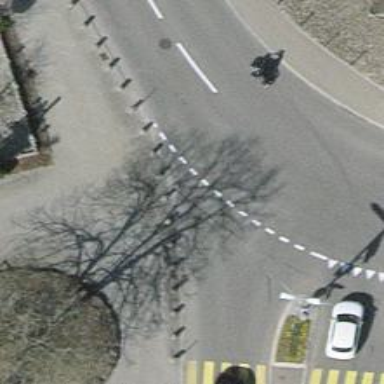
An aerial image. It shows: Bollard.